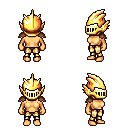
a pixel art fantasy rpg character, female body template, human, tanned skin, leather shoulder armor, gold greaves, brunette short mohawk hairstyle, gold helm, four views (front, back, left, right), 2x2 character sprite sheet, small pixel art, hard edges, no anti-aliasing